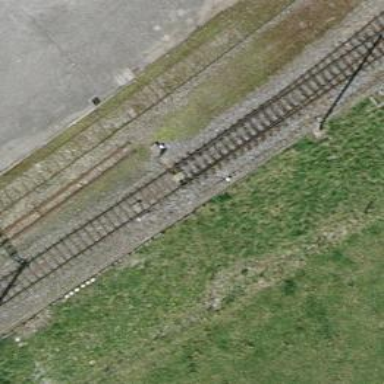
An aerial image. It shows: Railway switch.